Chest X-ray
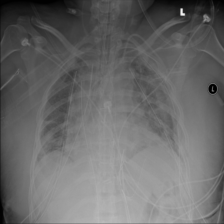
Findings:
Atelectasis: negative
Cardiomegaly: negative
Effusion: negative
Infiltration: positive
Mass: negative
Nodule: negative
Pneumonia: negative
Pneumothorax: negative
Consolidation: negative
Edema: negative
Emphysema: negative
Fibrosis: negative
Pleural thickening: negative
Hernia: negative